Question: # Problem
Sometimes the floating point number of value zero is being printed out as negative zero even though inequality checks show that the number is non-negative.
# Application
I'm trying to log out the transformation matrix of a UIView in a human readable format. The numbers should be arranged like this:

'''
- (void) describe
{
NSLog(
@"|%@%.2f %@%.2f 0.00|
|%@%.2f %@%.2f 0.00|
|%@%.2f %@%.2f 1.00|",
self.transform.a < 0 ? @"" : @" ",
self.transform.a,
self.transform.b < 0 ? @"" : @" ",
self.transform.b,
self.transform.c < 0 ? @"" : @" ",
self.transform.c,
self.transform.d < 0 ? @"" : @" ",
self.transform.d,
self.transform.tx < 0 ? @"" : @" ",
self.transform.tx,
self.transform.ty < 0 ? @"" : @" ",
self.transform.ty
);
}
'''
I place spaces in front of numbers that are non-negative to match the width of negative numbers. In some cases, the numbers line up:
'''
| 0.00 -1.00 0.00|
| 1.00 0.00 0.00|
| 0.00 0.00 1.00|
'''
After applying a few rotations to the view, the numbers don't line up anymore:
'''
| -0.00 -1.00 0.00|
| 1.00 -0.00 0.00|
| 0.00 0.00 1.00|
'''
In the above case, an 'NSLog' of 'self' prints out the transform as:
'''
transform = [-0, -1, 1, -0, 0, 0];
'''
The problem is zero values are logged out as negative zero, but being detected as non-negative. If I can understand how this mythical negative zero can even exist, then I can solve my formatting problem.
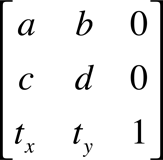
Answer: [Answer moved from comment]
floating point values have mantisa,exponent and sign separate
- -